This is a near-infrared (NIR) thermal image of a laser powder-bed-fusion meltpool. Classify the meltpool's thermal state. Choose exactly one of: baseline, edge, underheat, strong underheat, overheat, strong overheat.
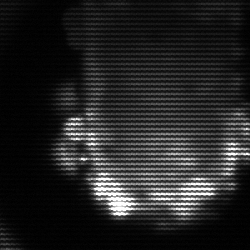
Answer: baseline